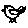
Label: bird